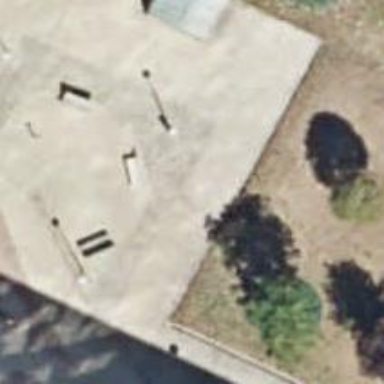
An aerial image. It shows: Bench for seating.